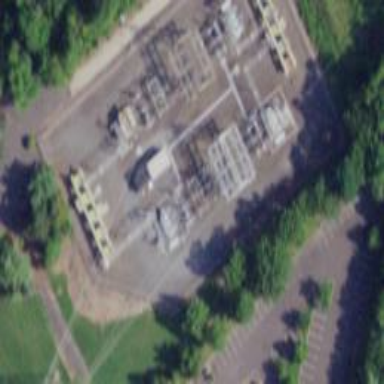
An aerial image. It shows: Power substation surrounded by fence.